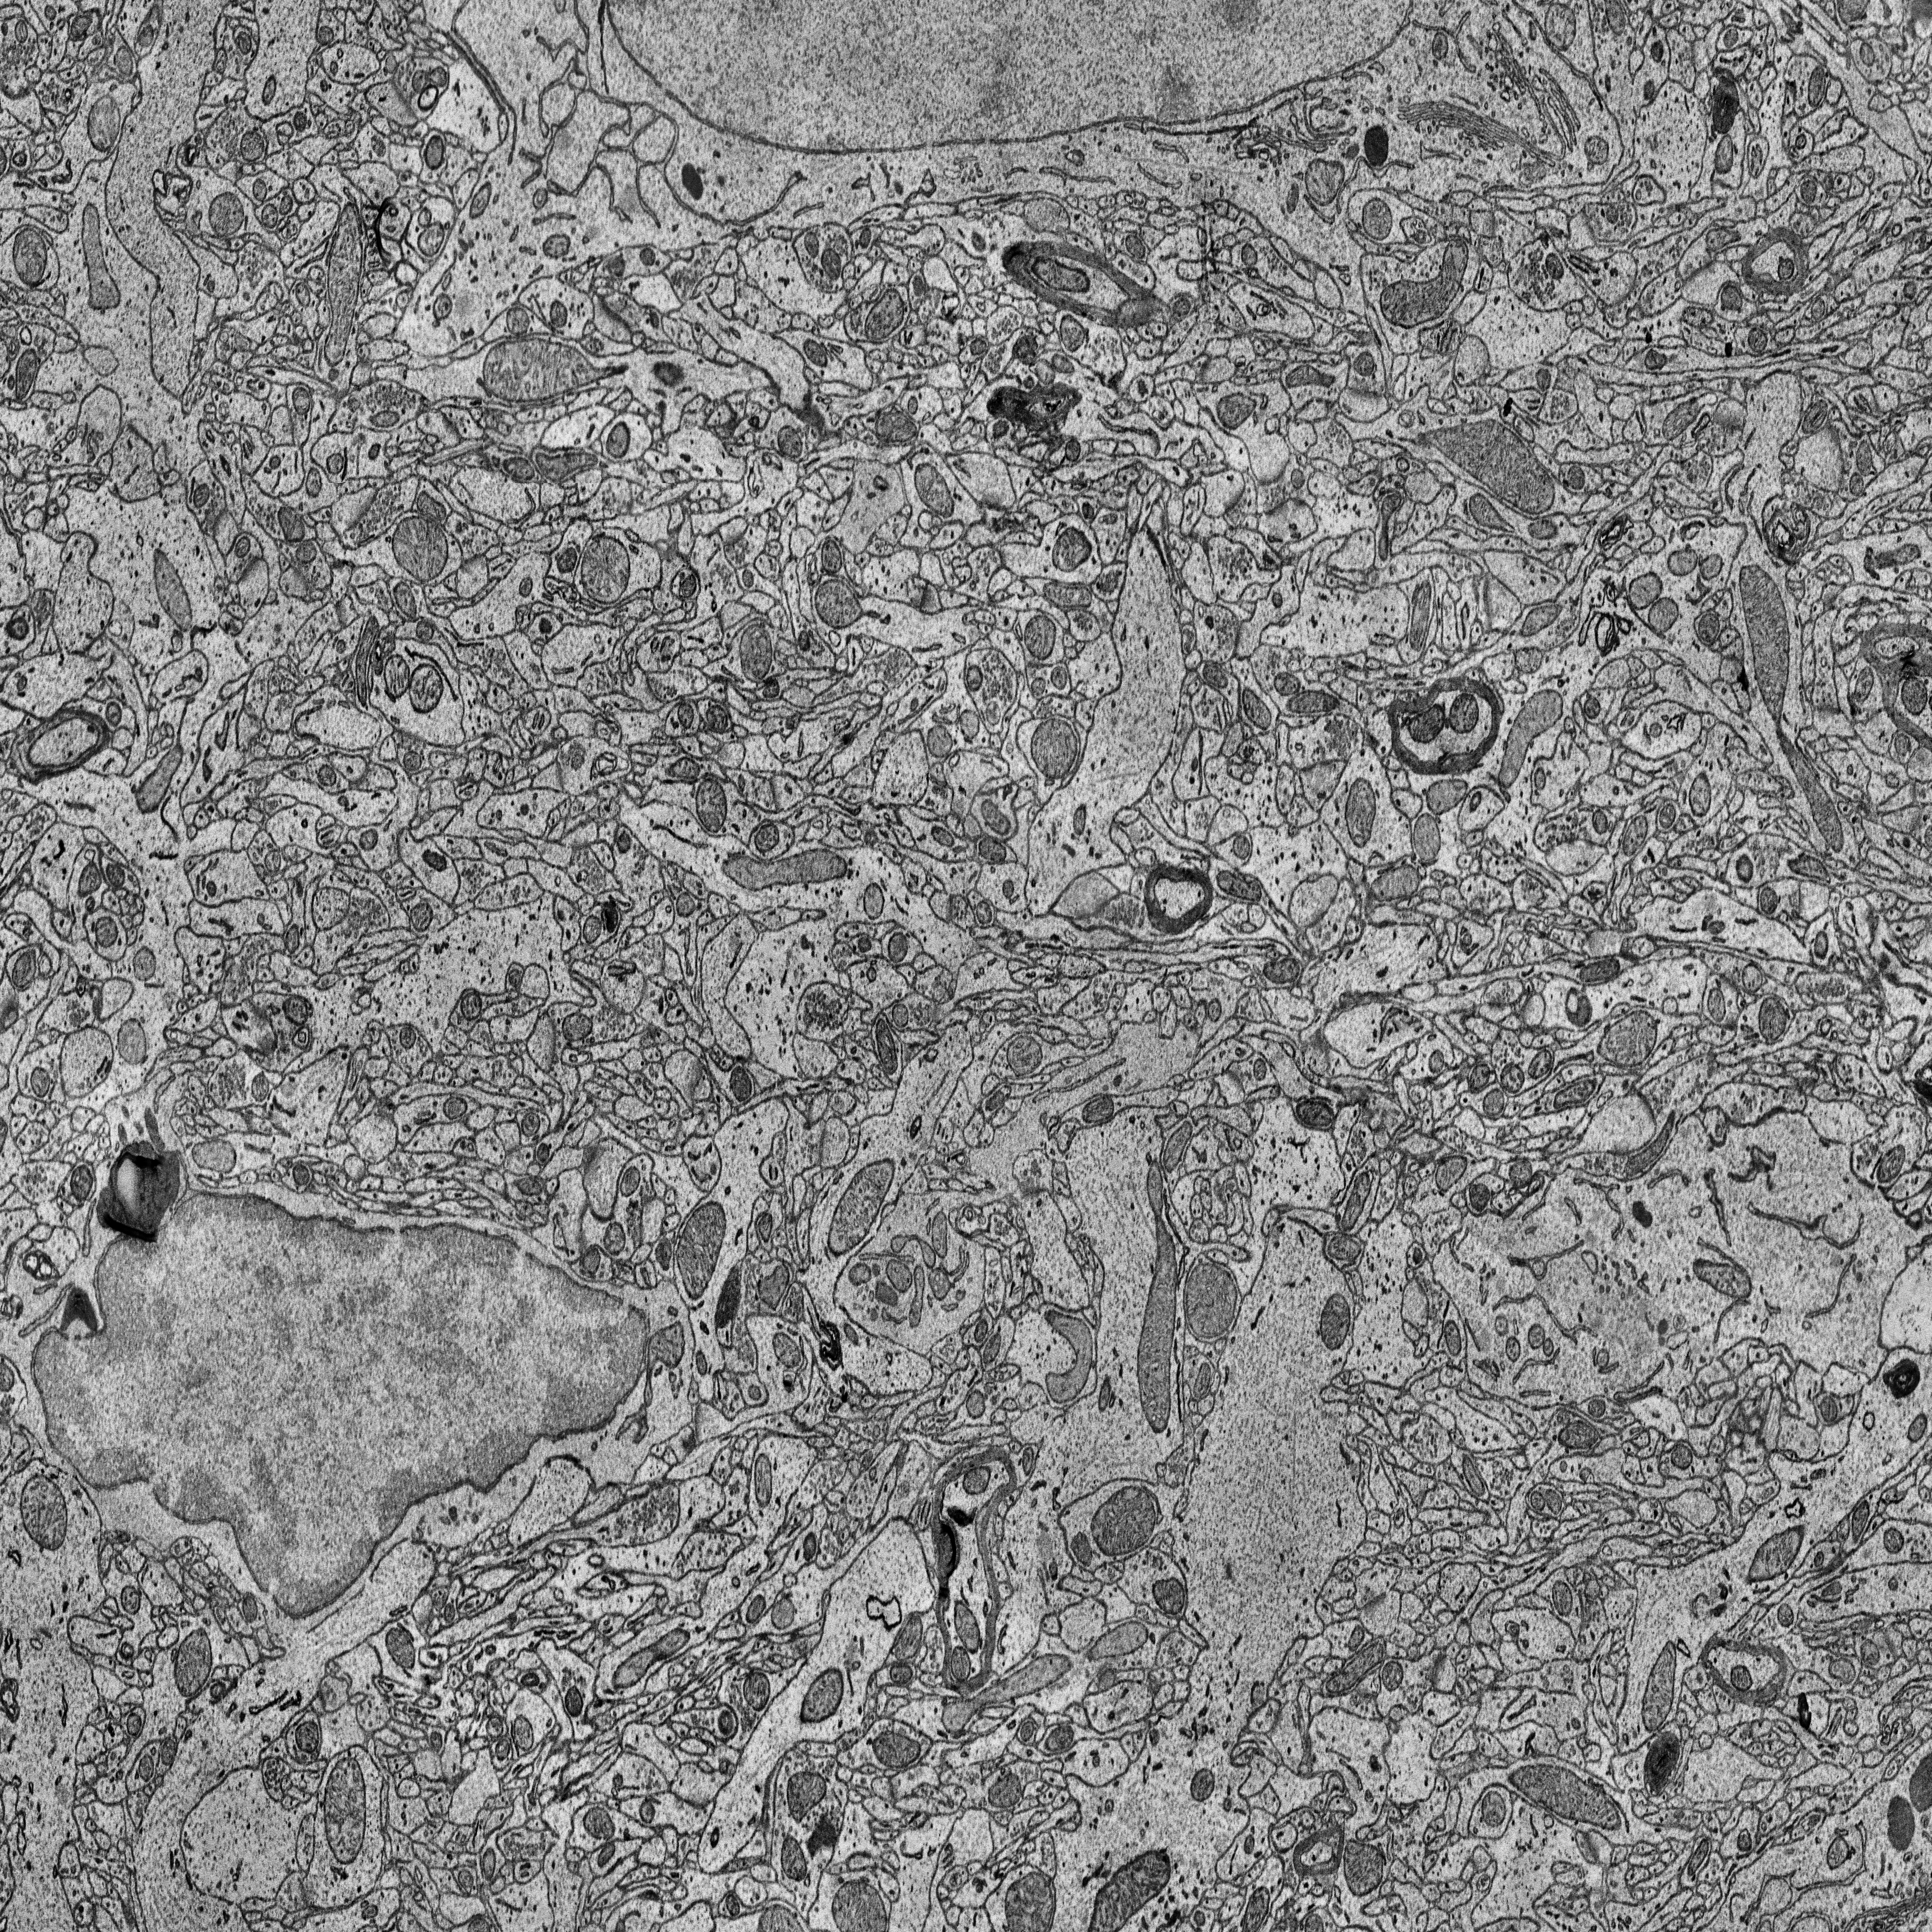
Electron microscopy slice of rat cortex tissue
Slice depth (z): 53
Mitochondria instances in slice: 406